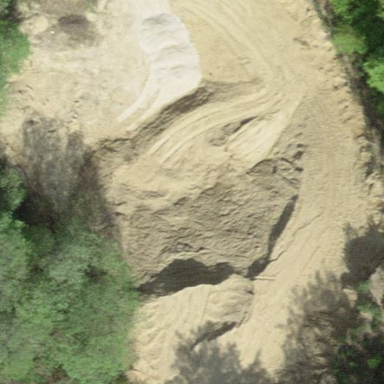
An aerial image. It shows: Quarry area.